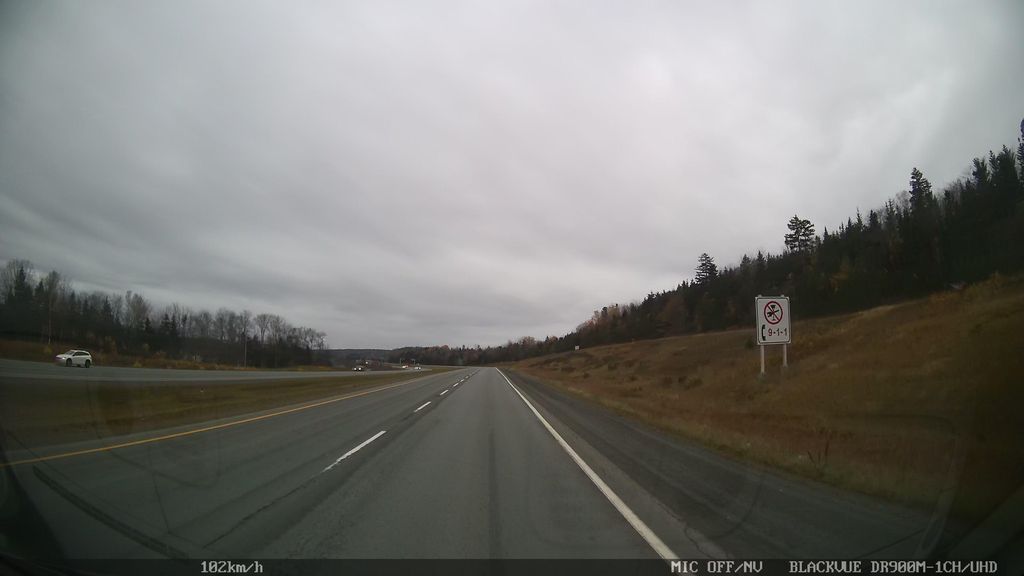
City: halifax